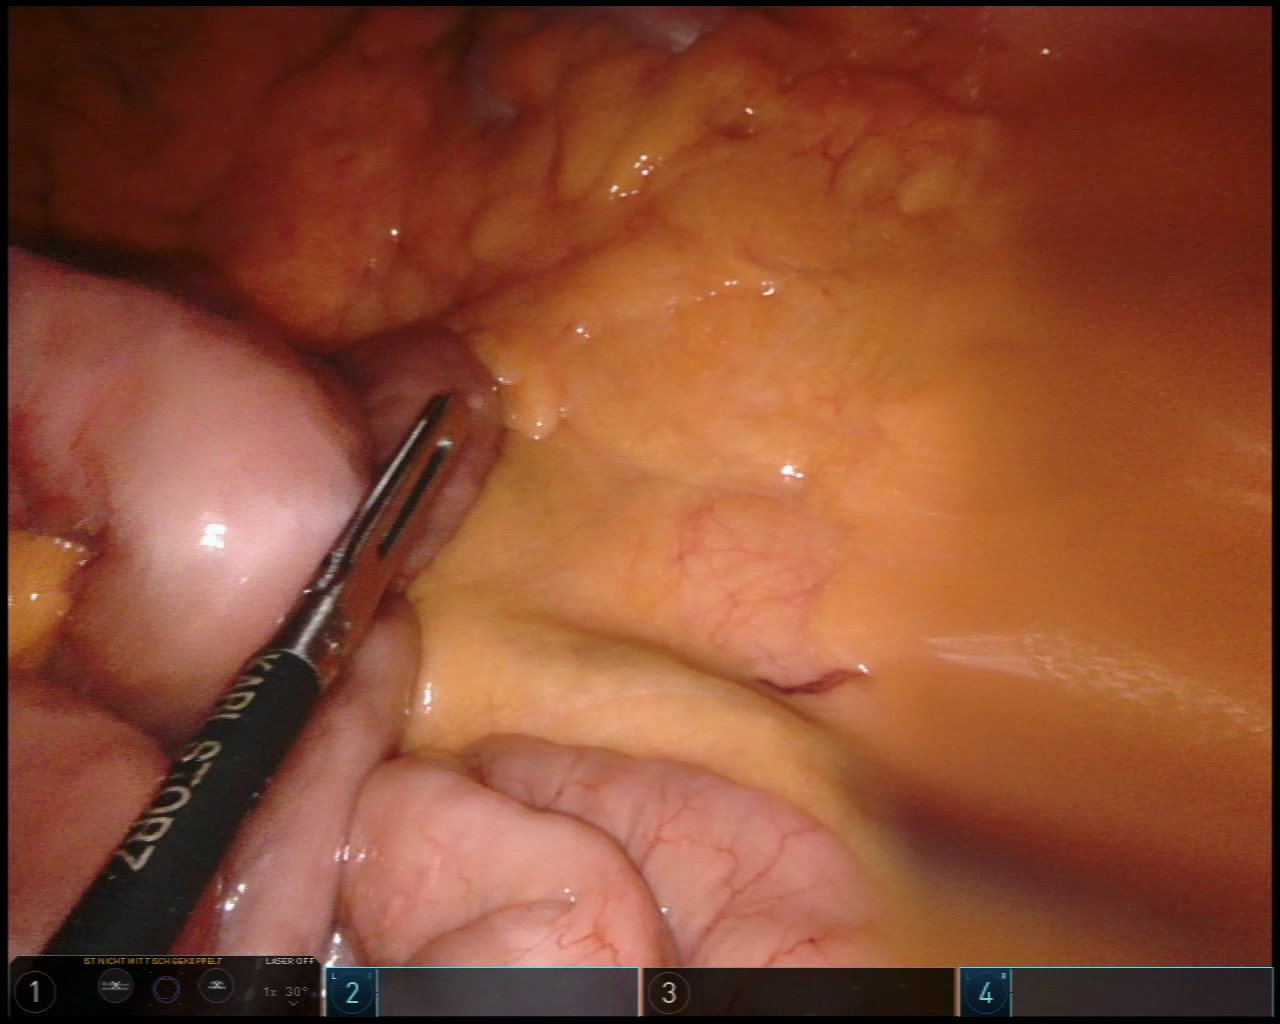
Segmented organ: small_intestine
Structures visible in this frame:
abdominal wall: no
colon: yes
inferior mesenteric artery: no
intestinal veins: no
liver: no
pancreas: no
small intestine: yes
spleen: no
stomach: no
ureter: no
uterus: no
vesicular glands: no